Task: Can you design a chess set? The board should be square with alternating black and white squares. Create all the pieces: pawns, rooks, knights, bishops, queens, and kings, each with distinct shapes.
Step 3638:
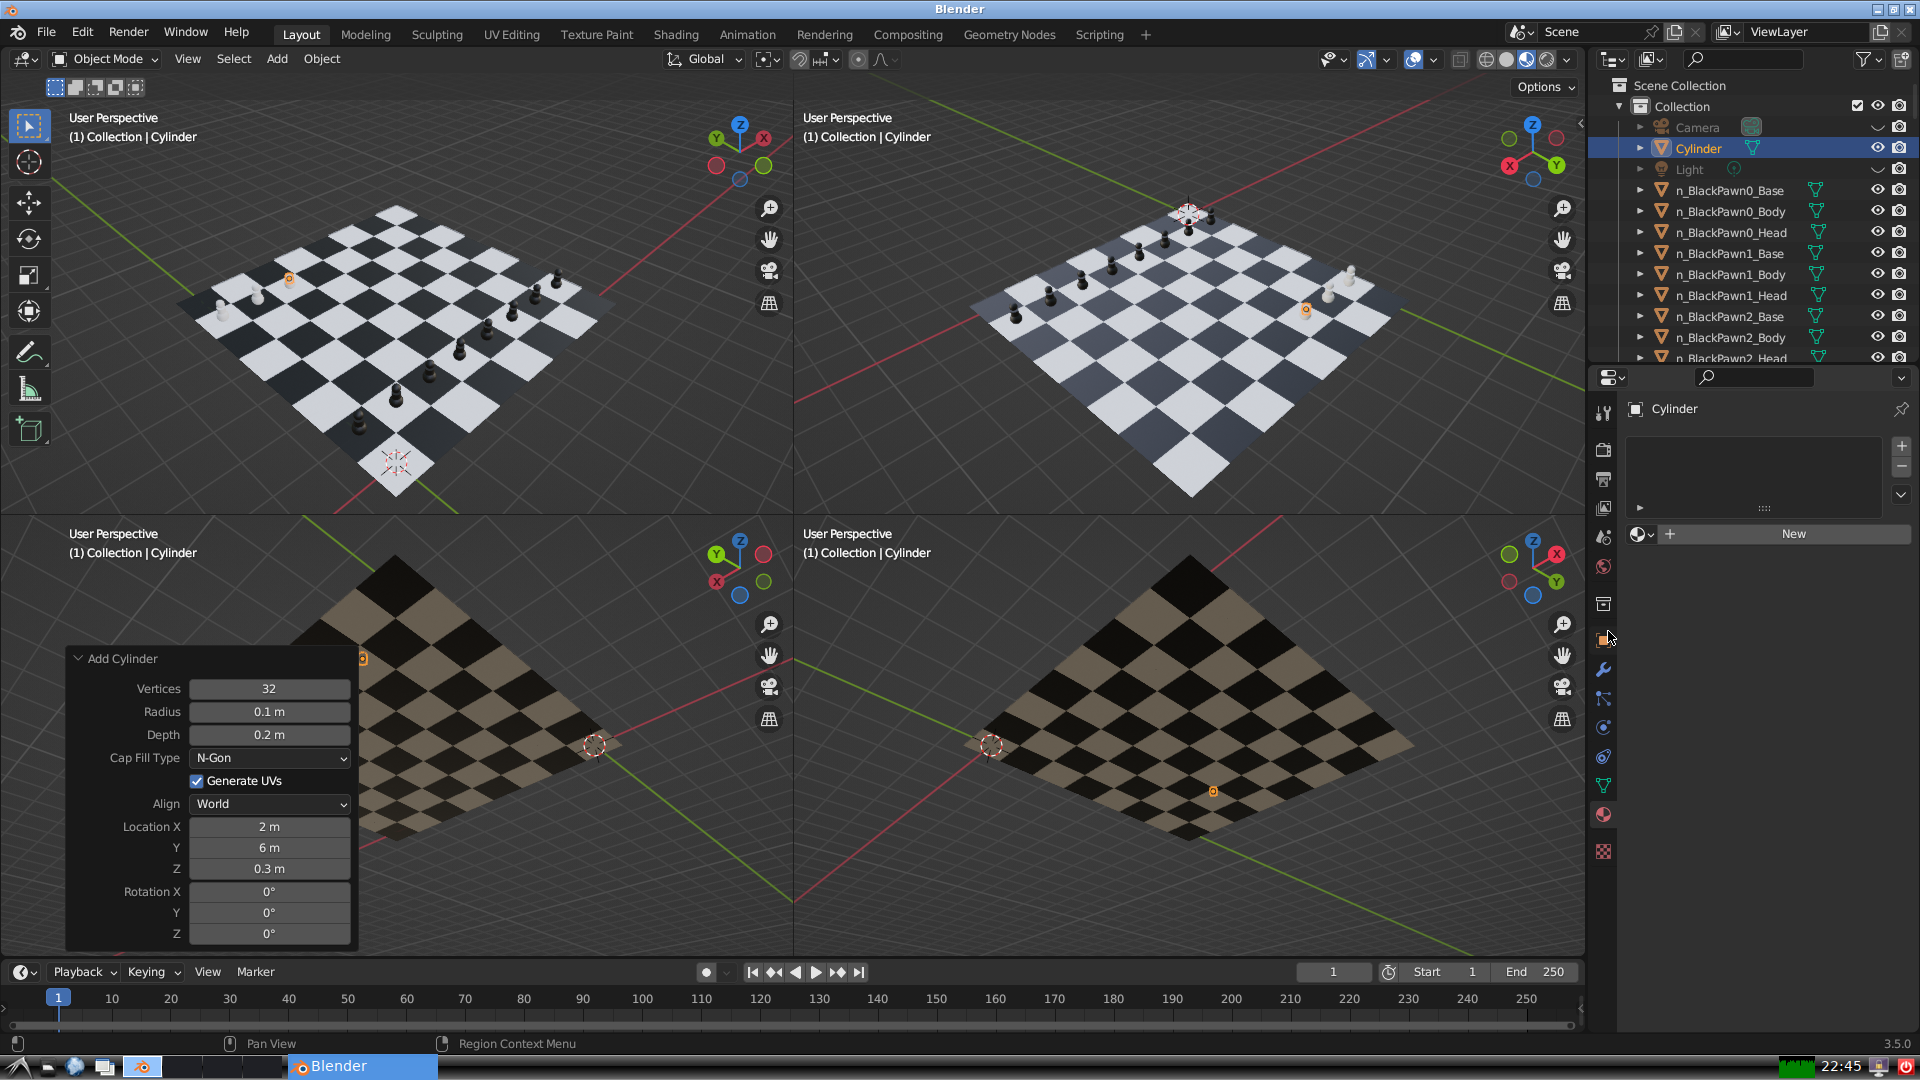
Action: click: no